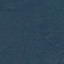
Label: Forest